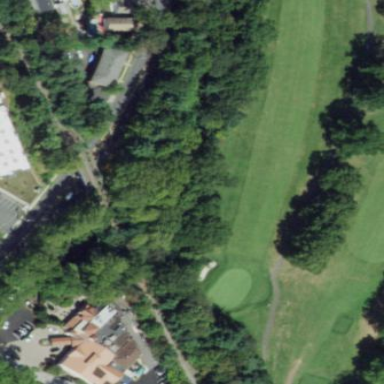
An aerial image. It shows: Scenic golf fairway.